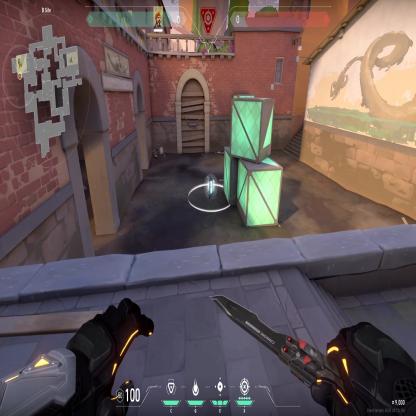
Label: planted spike